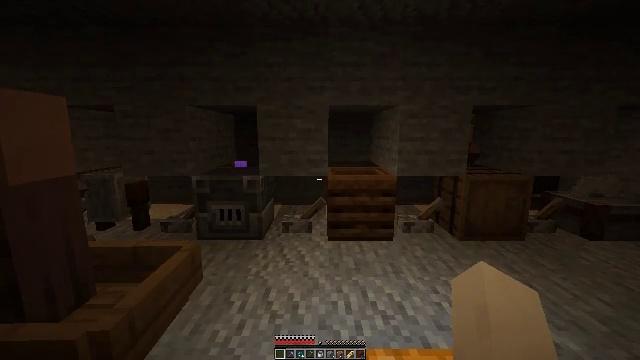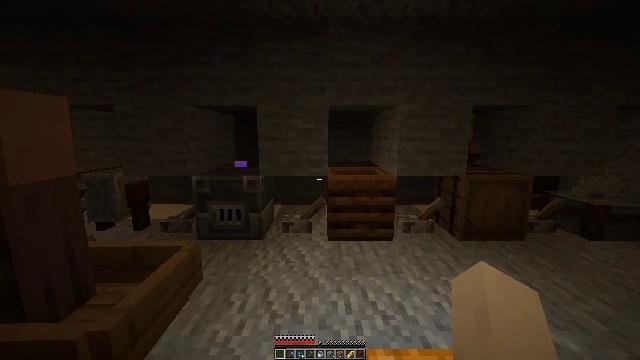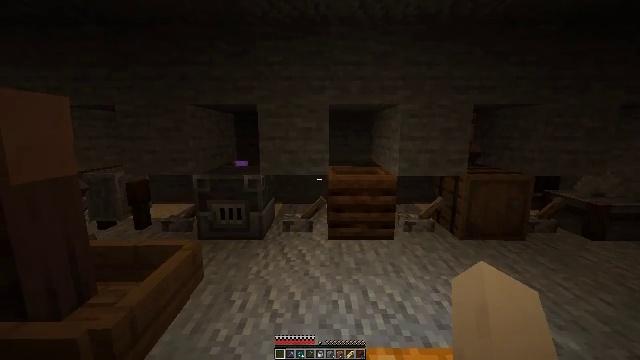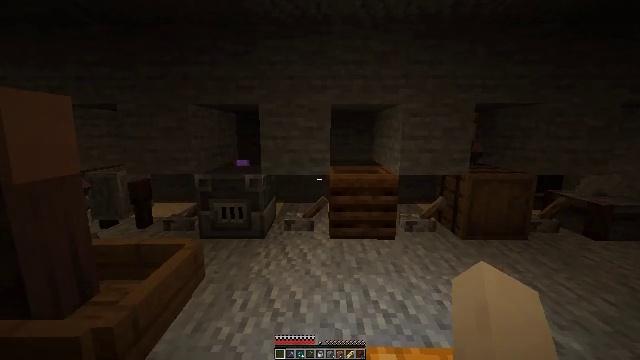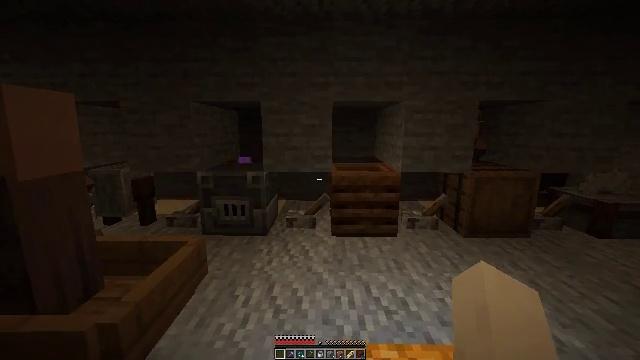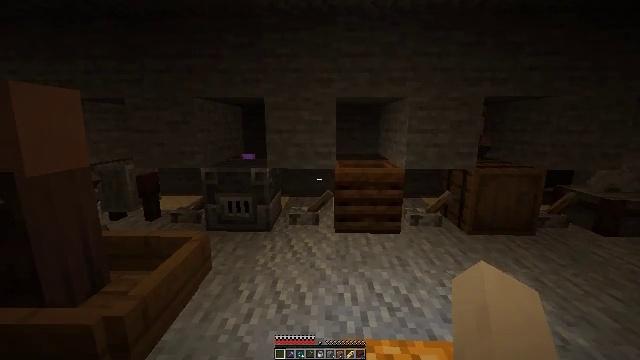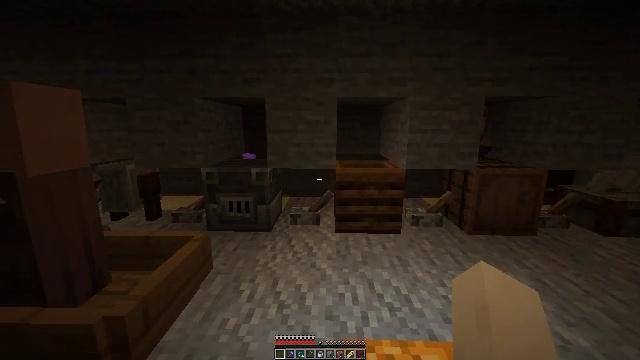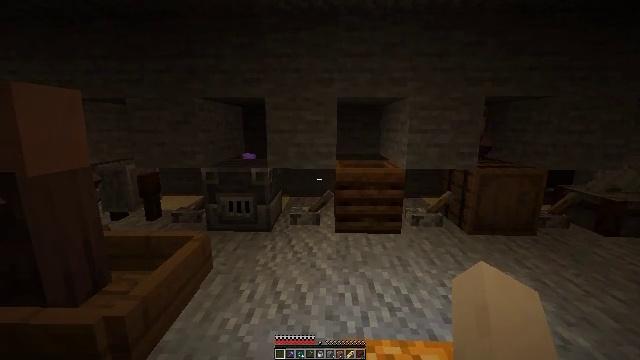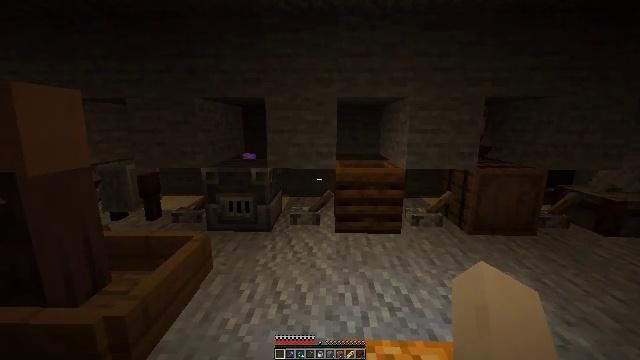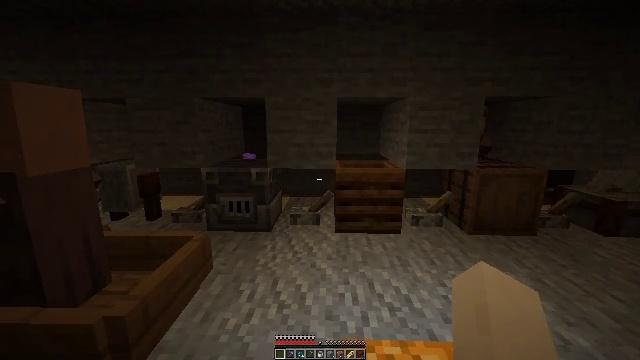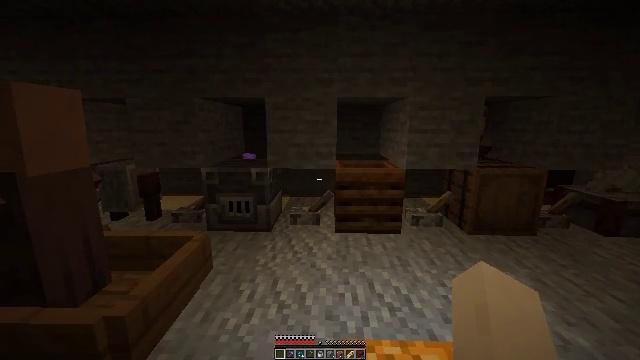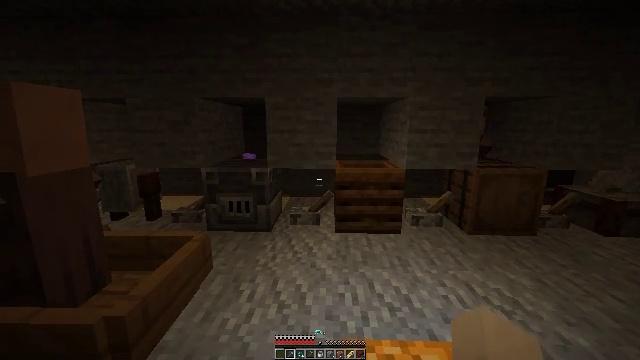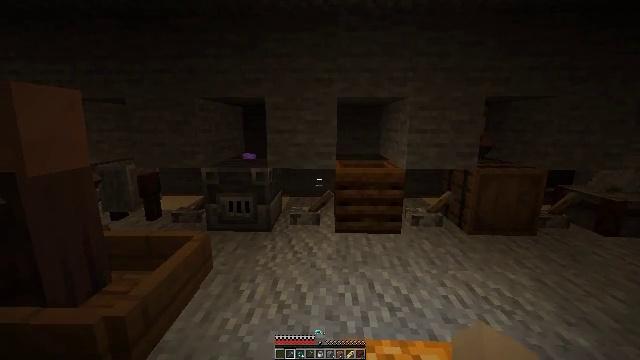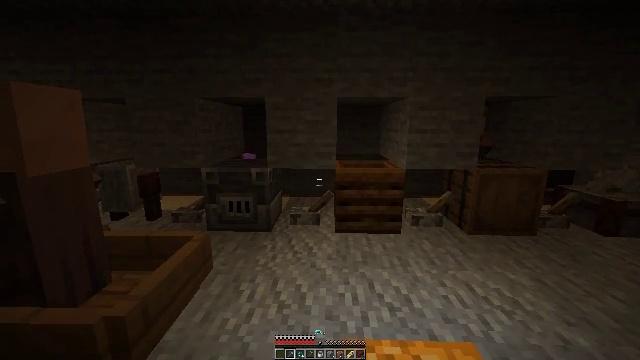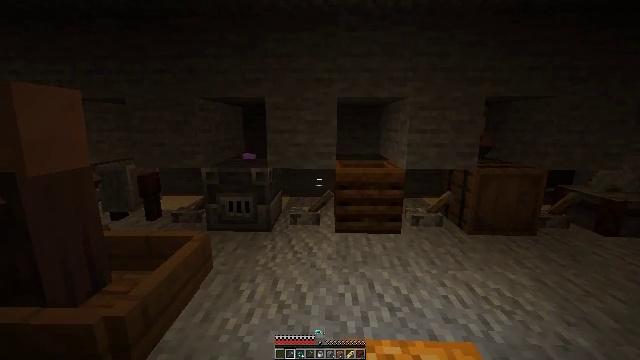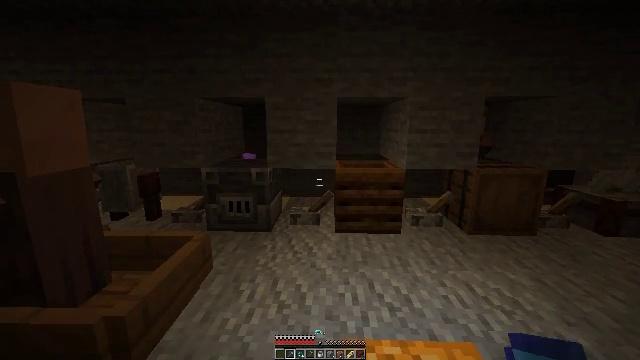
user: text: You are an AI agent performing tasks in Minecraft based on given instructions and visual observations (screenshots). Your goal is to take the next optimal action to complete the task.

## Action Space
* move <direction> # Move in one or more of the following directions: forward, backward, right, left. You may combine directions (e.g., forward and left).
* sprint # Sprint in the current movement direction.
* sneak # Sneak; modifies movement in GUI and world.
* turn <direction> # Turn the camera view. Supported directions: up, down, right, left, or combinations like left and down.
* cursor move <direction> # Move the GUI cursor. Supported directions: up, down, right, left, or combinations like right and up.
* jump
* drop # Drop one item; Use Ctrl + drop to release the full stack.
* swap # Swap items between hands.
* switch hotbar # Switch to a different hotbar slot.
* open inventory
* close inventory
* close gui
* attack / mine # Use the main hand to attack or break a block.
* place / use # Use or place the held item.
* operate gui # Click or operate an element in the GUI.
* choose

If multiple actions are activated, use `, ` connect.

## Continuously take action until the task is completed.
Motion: motion action
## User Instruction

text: Collect the blast furnace by mining it.
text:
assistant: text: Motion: switch to hotbar 1
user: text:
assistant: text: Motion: no_op
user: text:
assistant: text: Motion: no_op
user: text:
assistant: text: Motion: no_op
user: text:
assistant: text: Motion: no_op
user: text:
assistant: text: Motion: no_op
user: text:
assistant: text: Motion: no_op
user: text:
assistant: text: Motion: no_op
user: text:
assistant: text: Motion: no_op
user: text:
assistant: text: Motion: no_op
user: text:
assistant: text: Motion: no_op
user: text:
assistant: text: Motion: no_op
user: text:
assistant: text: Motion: no_op
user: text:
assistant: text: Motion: no_op
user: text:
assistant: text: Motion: no_op
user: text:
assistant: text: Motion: no_op
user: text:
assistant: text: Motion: no_op
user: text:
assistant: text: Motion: no_op
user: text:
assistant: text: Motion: no_op
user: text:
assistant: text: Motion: turn left and up
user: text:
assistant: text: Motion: no_op
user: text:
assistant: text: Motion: no_op
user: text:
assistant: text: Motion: no_op
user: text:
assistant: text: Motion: no_op
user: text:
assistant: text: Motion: no_op
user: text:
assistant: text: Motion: turn right
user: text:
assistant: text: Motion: turn right
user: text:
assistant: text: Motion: no_op
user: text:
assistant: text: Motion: no_op
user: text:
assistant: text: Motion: no_op